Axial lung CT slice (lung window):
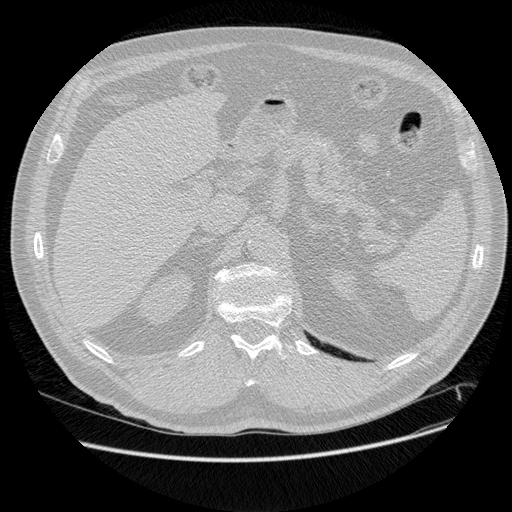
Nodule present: no